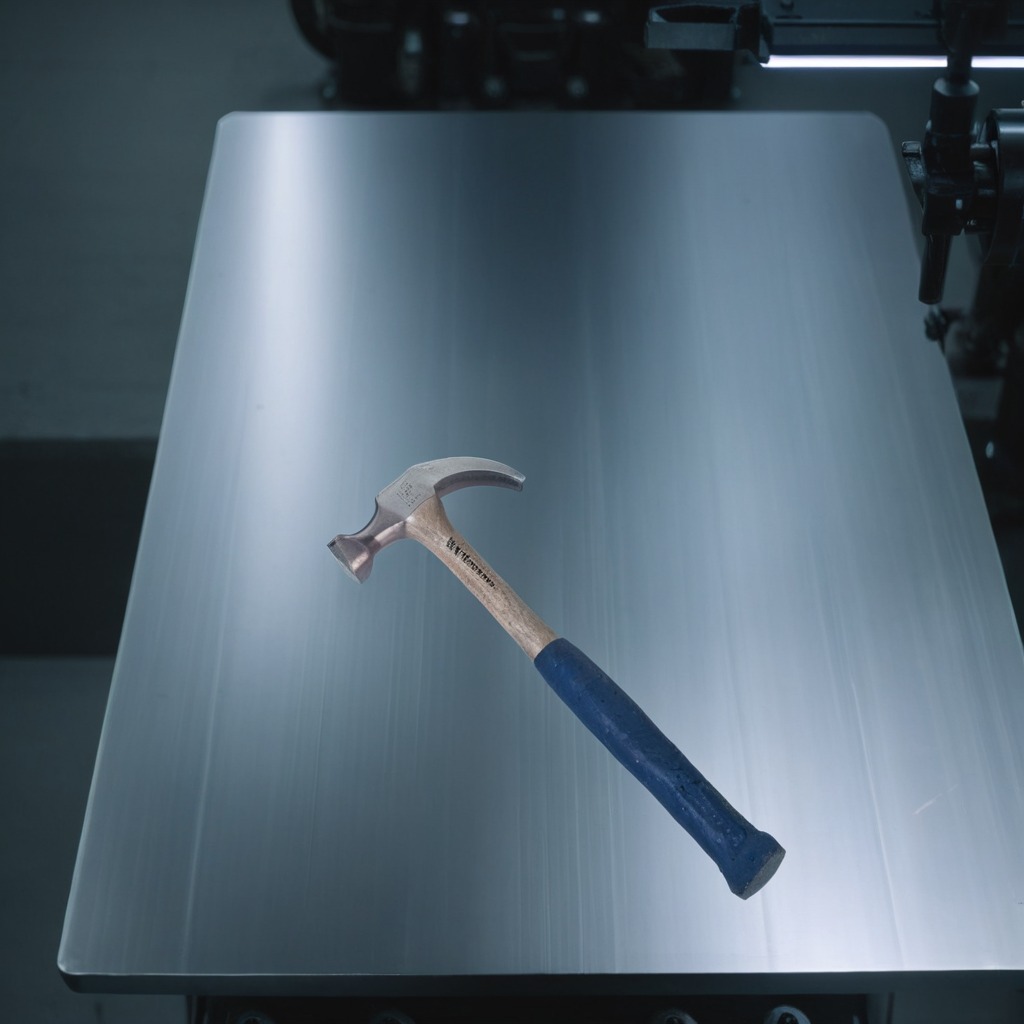
A hammer is lying on the metal table in the machine shop under fluorescent lights.